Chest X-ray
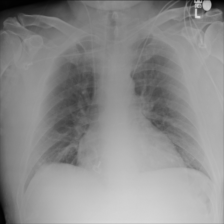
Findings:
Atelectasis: negative
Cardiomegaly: negative
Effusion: negative
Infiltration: negative
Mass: negative
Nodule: negative
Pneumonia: negative
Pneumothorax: negative
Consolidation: negative
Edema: negative
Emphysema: negative
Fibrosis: negative
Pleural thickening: negative
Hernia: negative